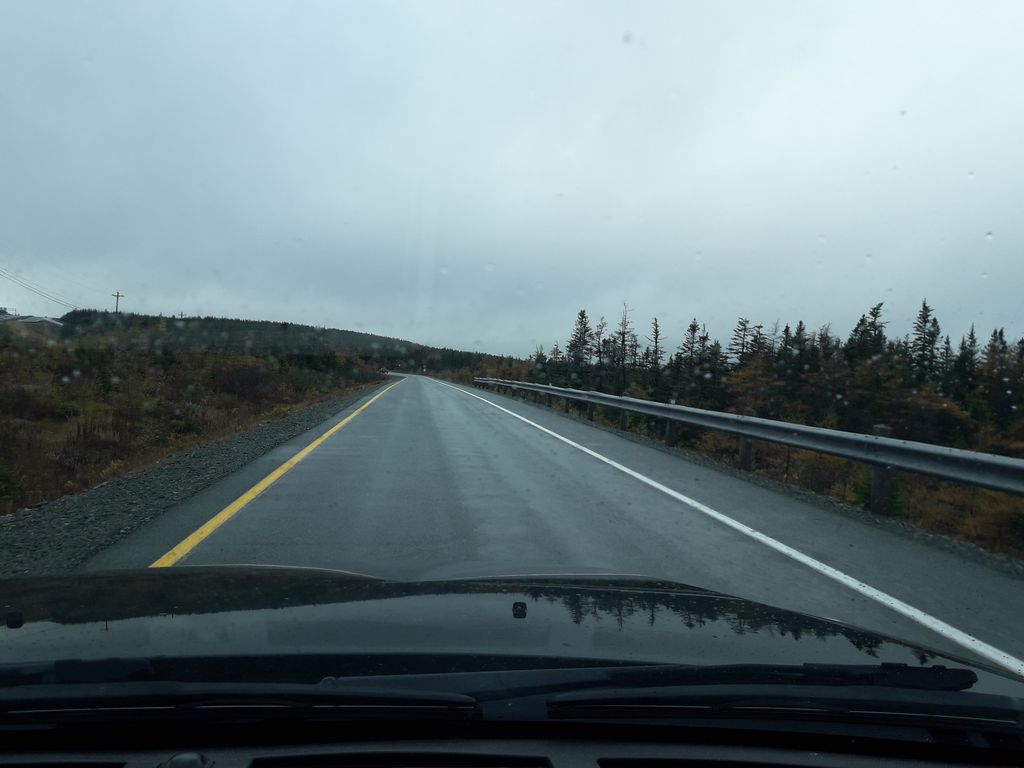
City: st_johns